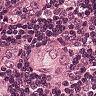
Metastatic tissue present: yes